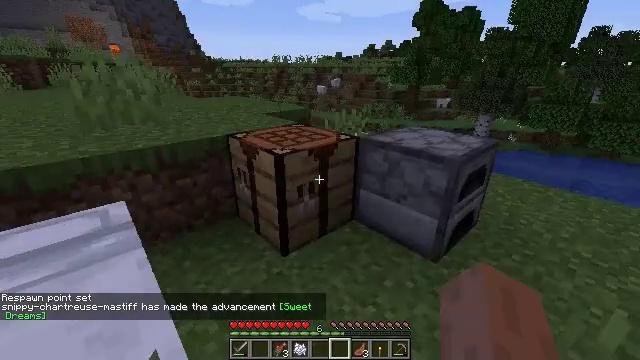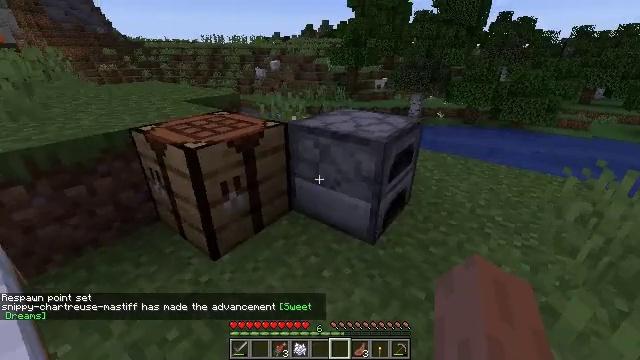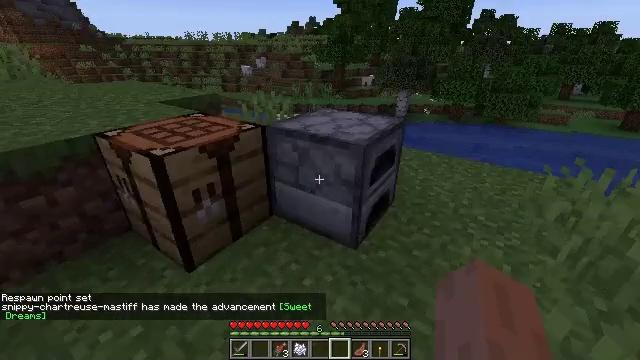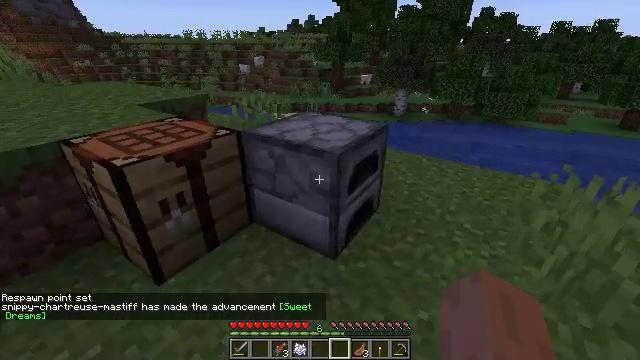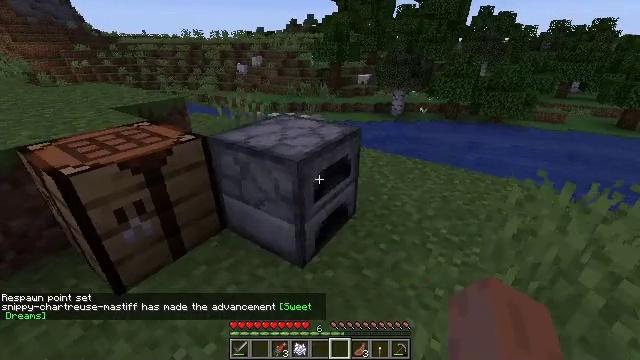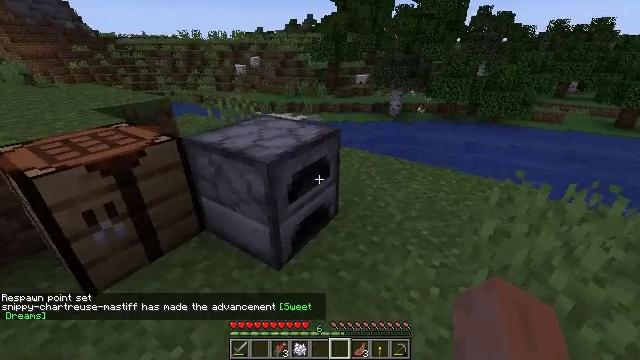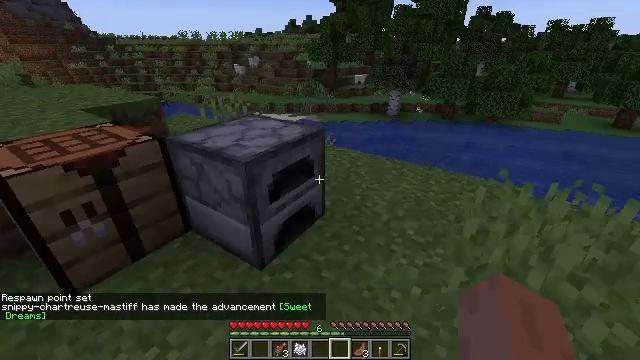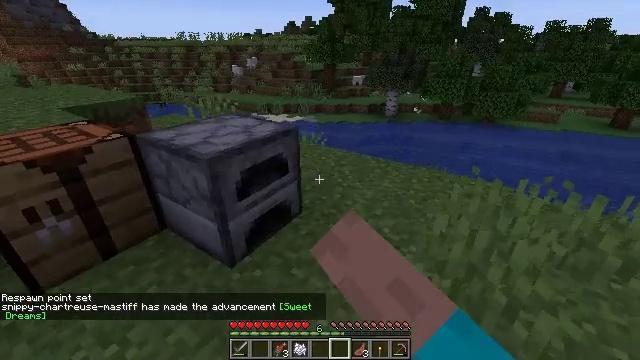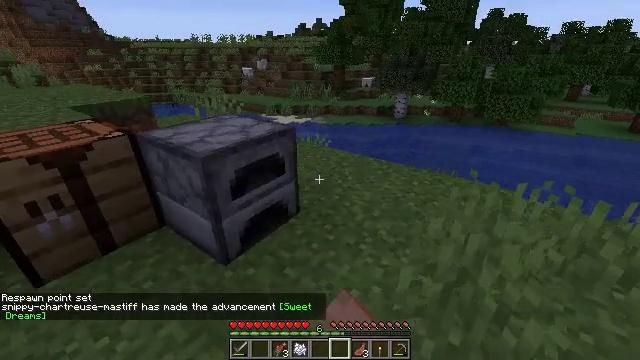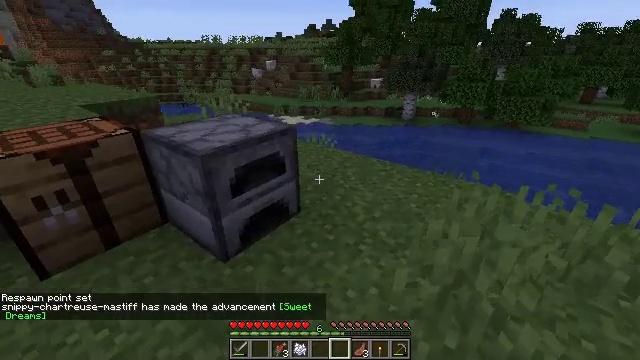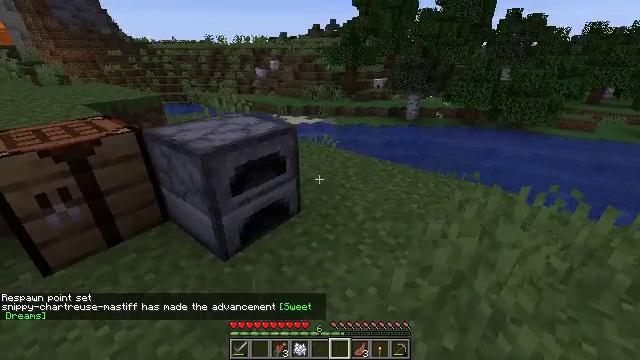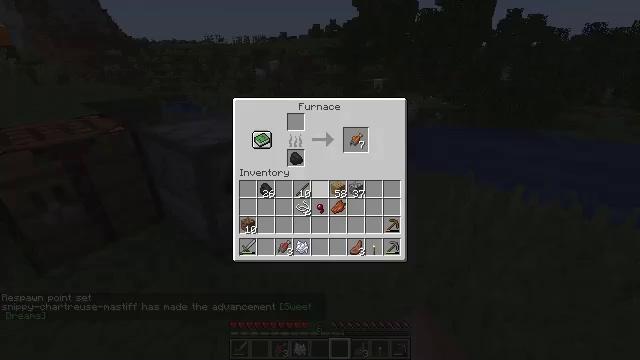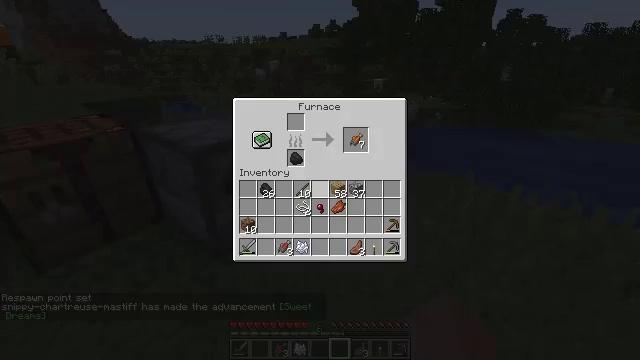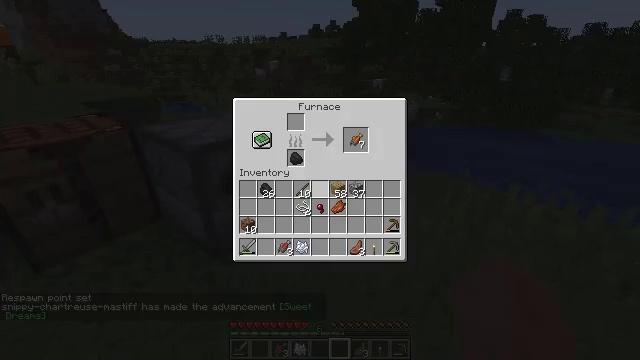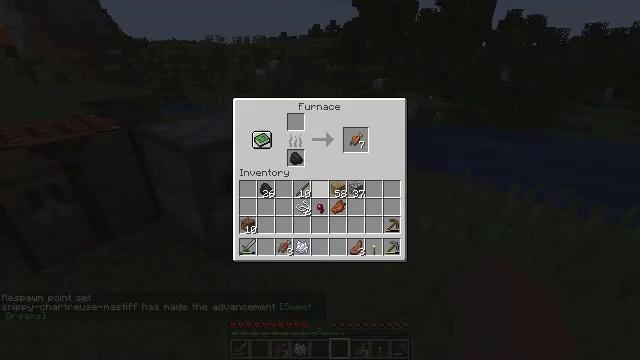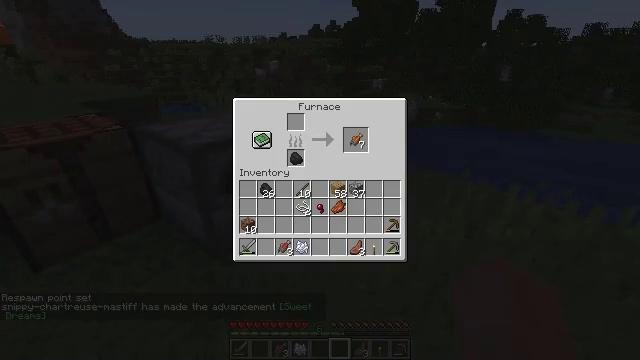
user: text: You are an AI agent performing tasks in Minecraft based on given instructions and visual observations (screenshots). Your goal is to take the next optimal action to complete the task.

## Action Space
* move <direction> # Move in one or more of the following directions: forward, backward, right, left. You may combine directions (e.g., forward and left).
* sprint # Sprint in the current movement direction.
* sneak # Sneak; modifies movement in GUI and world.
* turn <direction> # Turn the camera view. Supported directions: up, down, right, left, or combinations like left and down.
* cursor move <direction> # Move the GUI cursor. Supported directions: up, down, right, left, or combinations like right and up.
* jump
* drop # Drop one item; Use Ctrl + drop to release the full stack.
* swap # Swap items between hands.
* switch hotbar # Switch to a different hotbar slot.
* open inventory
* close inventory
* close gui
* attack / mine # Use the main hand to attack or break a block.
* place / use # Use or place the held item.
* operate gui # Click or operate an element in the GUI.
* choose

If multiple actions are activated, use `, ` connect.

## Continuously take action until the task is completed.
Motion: motion action
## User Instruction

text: Smelt a cooked salmon using the furnace.
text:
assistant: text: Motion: move forward and move right, turn right and down
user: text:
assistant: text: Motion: move right, turn right
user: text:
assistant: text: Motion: move right
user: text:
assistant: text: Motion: move right
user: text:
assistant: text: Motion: move right
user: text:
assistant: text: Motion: move right, use / place
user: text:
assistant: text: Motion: move right, use / place
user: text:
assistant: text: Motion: turn left
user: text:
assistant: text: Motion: turn left
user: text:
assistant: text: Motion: no_op
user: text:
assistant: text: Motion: open gui
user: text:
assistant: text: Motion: no_op
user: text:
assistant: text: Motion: no_op
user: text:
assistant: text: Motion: no_op
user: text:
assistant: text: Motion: no_op
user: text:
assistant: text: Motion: no_op
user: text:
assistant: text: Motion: no_op
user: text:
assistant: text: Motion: no_op
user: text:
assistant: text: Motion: cursor move right and up
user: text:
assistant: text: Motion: cursor move right and up
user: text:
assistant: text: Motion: cursor move right and up
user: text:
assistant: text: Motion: sneak
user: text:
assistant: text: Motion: sneak
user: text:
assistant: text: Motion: sneak
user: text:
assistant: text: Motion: sneak
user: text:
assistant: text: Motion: sneak, operate gui
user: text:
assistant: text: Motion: sneak, operate gui
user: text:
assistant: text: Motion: sneak
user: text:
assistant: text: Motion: sneak, cursor move down
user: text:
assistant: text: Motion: sneak, cursor move down